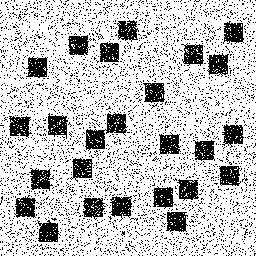
Squares: 25
Triangles: 0
Stars: 0
Total shapes: 25